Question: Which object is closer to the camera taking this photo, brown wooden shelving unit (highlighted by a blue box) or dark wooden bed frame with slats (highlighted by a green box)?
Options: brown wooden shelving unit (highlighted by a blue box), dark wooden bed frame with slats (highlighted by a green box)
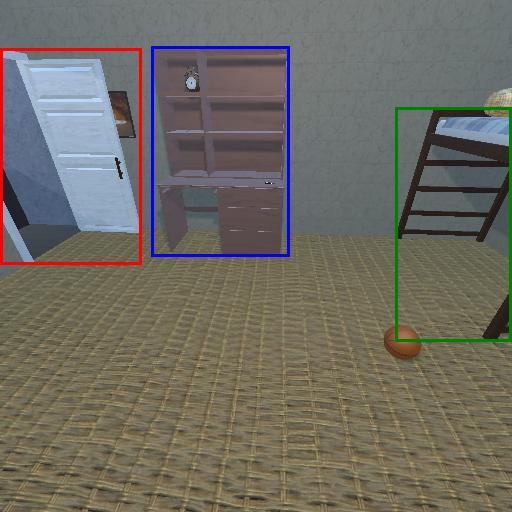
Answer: brown wooden shelving unit (highlighted by a blue box)